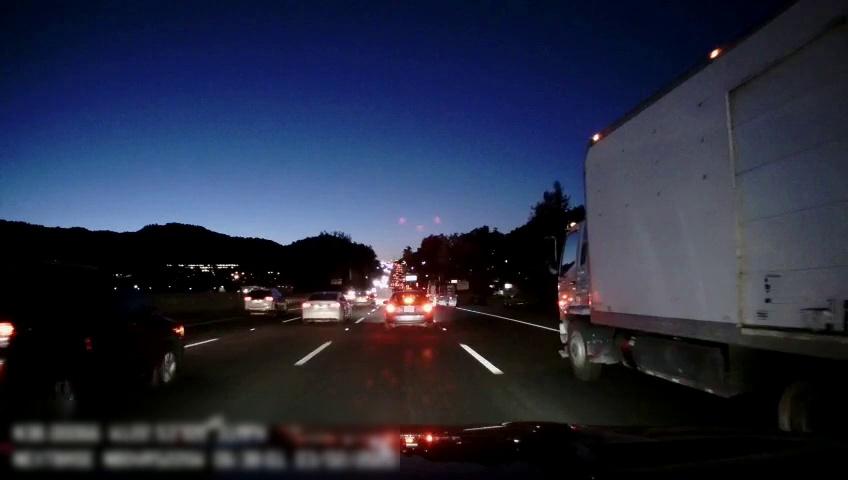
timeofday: Night
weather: Other
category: Drivable Space
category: Vehicles | Car
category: Vehicles | Other LV
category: Vehicles | SUV
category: Vehicles | Car
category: Vehicles | Car
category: Vehicles | Truck
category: Vehicles | SUV
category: Lanes | Alternate Lane
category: Lanes | Current Lane
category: Lanes | Current Lane
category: Lanes | Alternate Lane
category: Lanes | Alternate Lane